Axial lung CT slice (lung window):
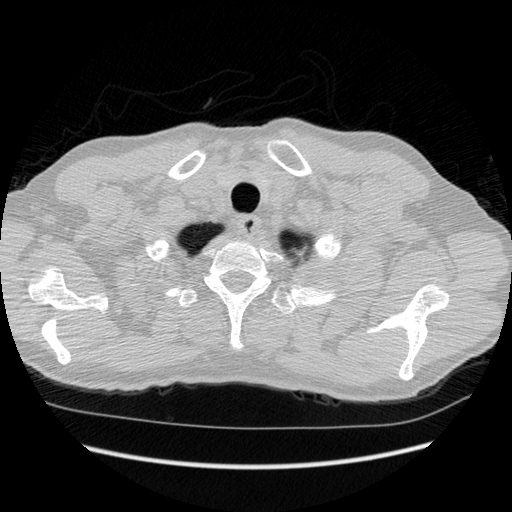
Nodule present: no